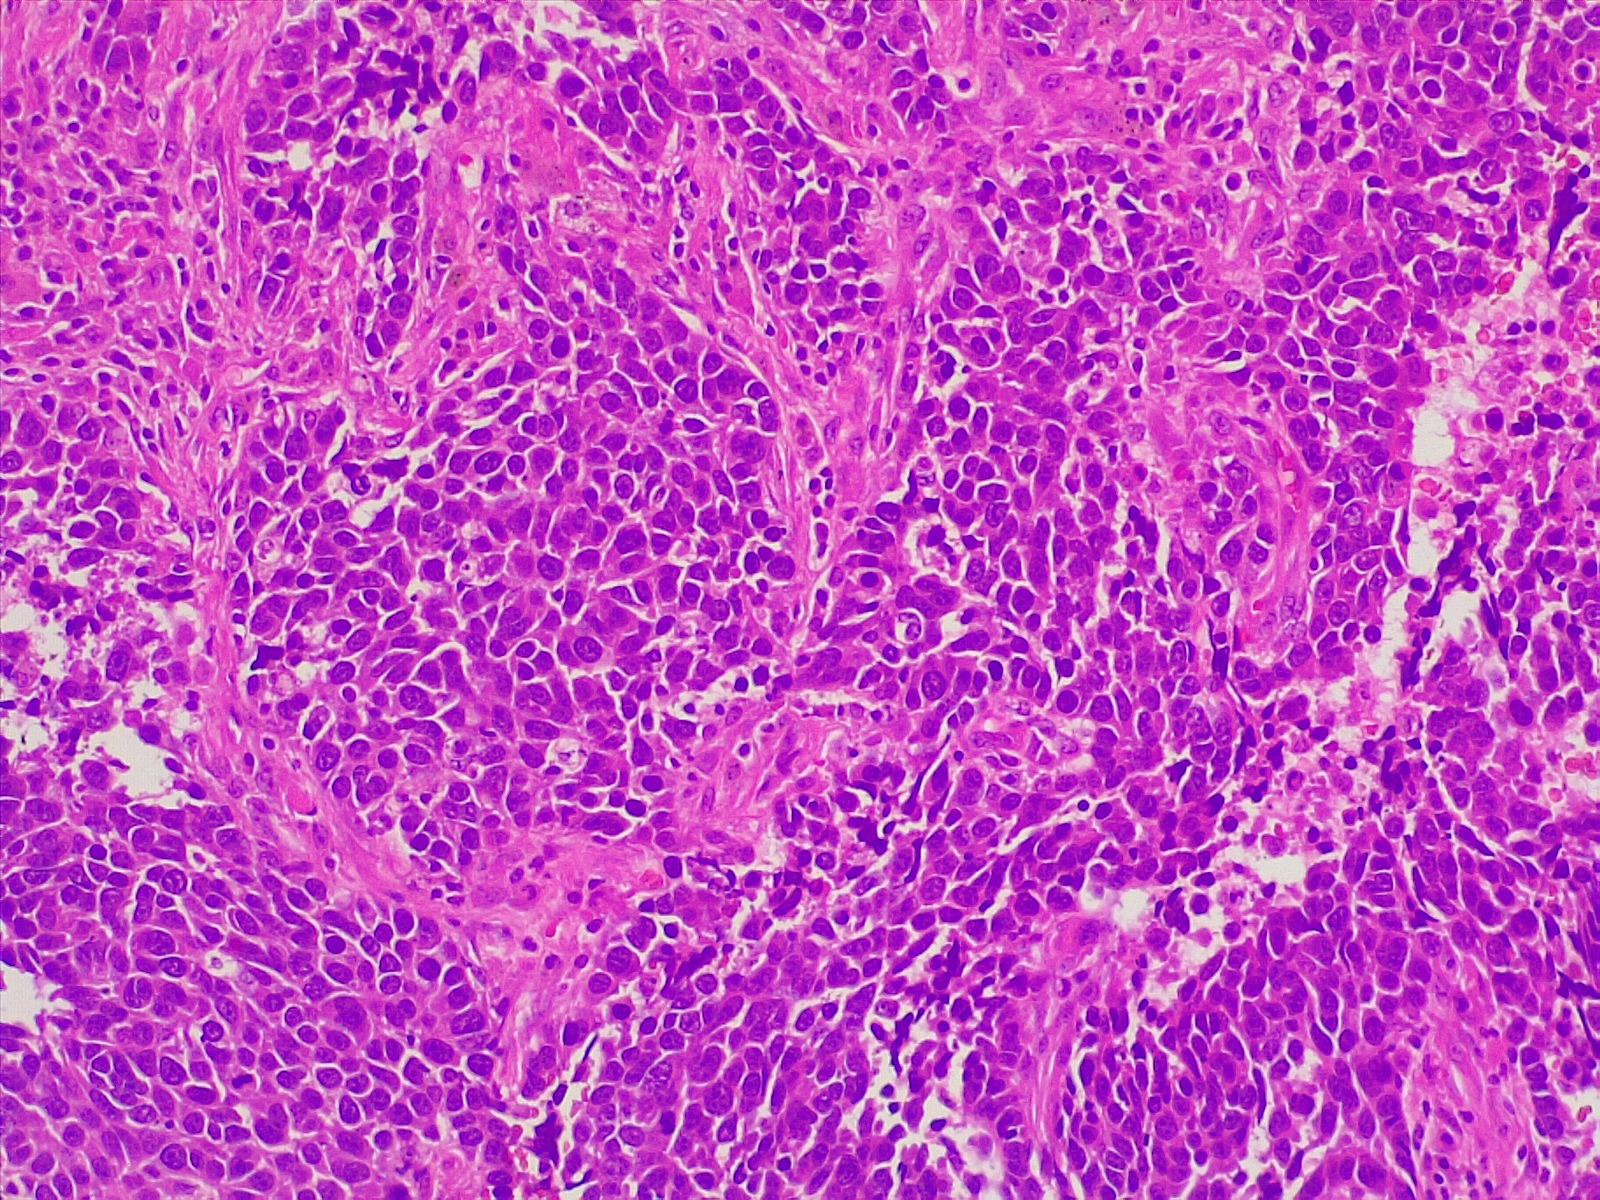
Label: lung squamous cell carcinoma, poorly differentiated